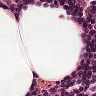
Metastatic tissue present: no